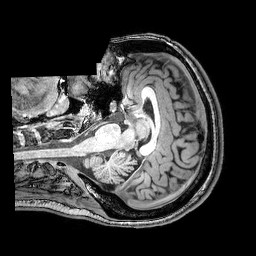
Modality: T1w
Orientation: axial
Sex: female
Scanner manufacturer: philips
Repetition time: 0.008159 s
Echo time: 0.00373 s